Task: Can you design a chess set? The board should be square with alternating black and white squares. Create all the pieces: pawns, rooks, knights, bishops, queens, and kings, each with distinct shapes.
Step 276:
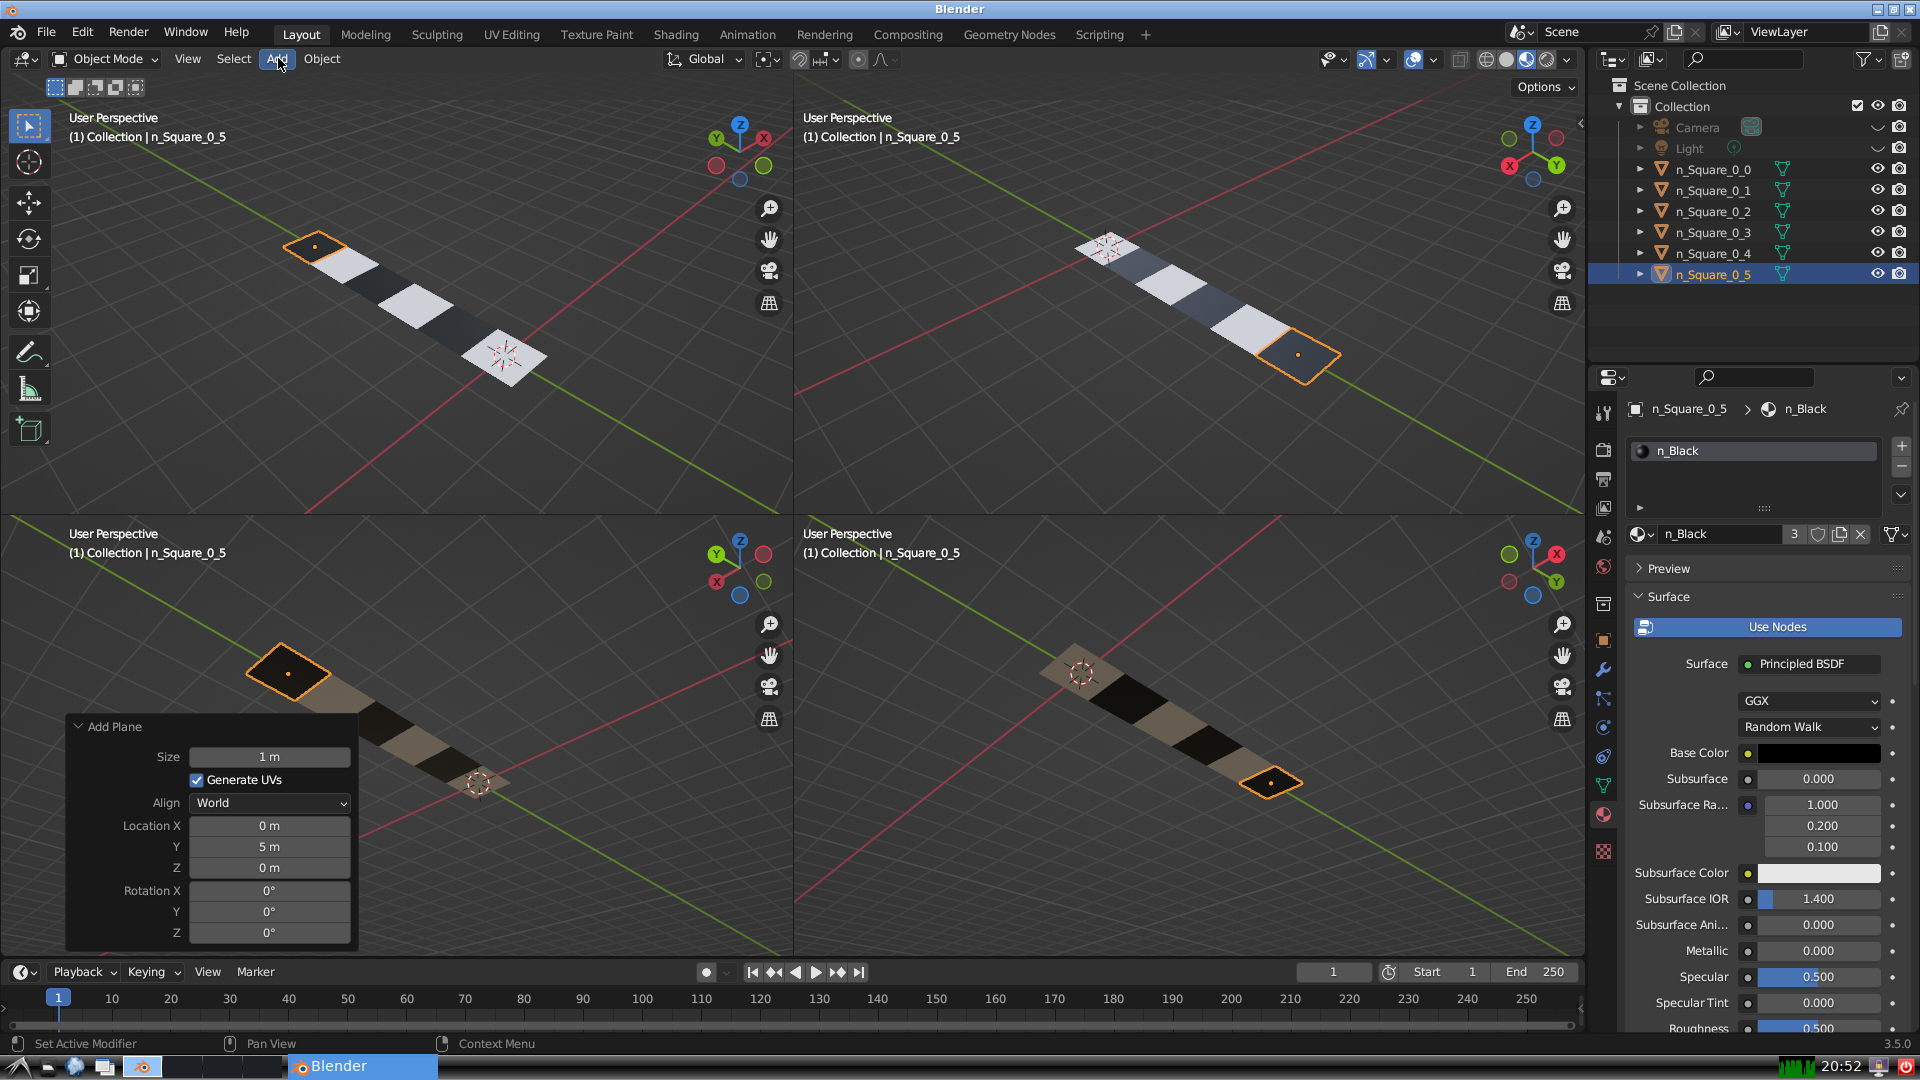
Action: click: no